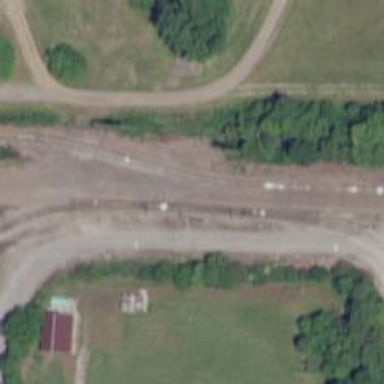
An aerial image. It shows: Disused railway spur.